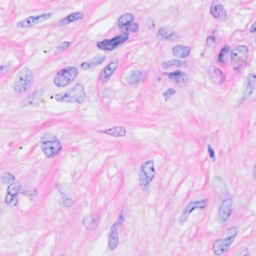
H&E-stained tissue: Breast